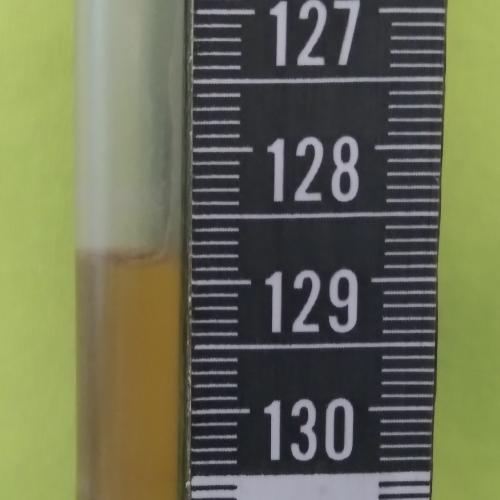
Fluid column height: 128.8 cm